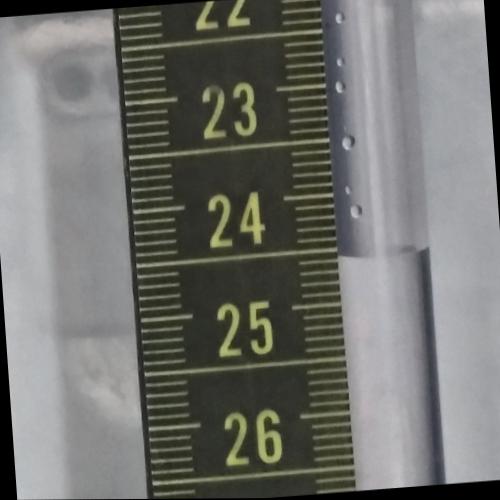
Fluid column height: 24.6 cm